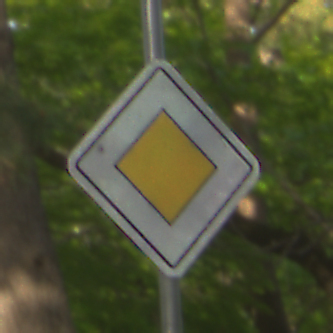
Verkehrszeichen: Vorfahrtsstrasse
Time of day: MorningAfternoon
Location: Outdoor (RoadRail)
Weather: Clear
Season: NotSpecified
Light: Natural